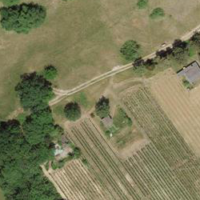
EUNIS habitat code: 52
Species observed at this site:
Emberiza cirlus
Vincetoxicum hirundinaria
Ruspolia nitidula